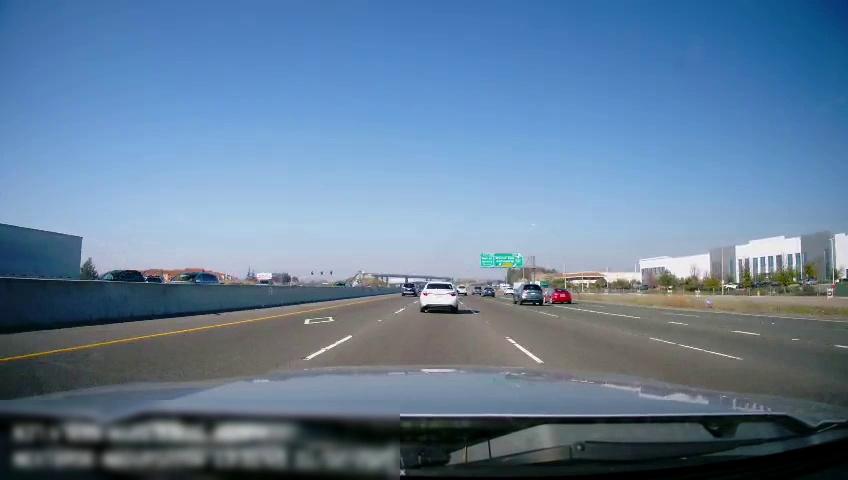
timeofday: Day
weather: Sunny
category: Vehicles | Truck
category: Vehicles | Car
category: Vehicles | SUV
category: Vehicles | SUV
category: Vehicles | Truck
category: Drivable Space
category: Drivable Space
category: Vehicles | Truck
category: Vehicles | Other LV
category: Vehicles | Car
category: Vehicles | Car
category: Vehicles | SUV
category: Vehicles | Car
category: Vehicles | SUV
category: Vehicles | SUV
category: Vehicles | SUV
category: Vehicles | Car
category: Lanes | Alternate Lane
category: Lanes | Alternate Lane
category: Lanes | Alternate Lane
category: Lanes | Current Lane
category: Lanes | Current Lane
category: Lanes | Alternate Lane
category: Lanes | Alternate Lane
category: Traffic | Signs